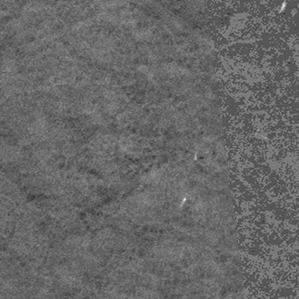
Label: frost